Question: Is it possible to export the name of the file with utf8 characters. we are using Servlet which is able to read the data and export it to the file but the name of the file is not with utf8 characters .
The file name should be exported as abgdeze.cft but it is exported as .cft. it replaces all Unicode characters with space.
Here is the screenshot :

I don't know from where to start with this problem. Any help is appreciated.
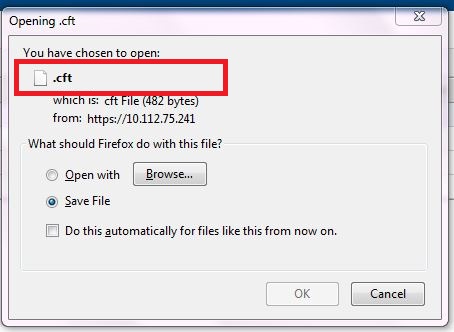
Answer: @GPI Thanks for the help provided it was really helpful. Also want to share the below link from which i get started. Seems like, it has different functionality with different browser. See the scenario mentioned below :
I made some changes in java code to set the HTTP Content-Disposition header field.
'''
String user_agent = request.getHeader("user-agent");
boolean isInternetExplorer = (user_agent.indexOf("MSIE") > -1);
if (isInternetExplorer) {
response.setHeader("Content-disposition", "attachment; filename="" + URLEncoder.encode(templateName+".cft", "utf-8") + """);
} else {
response.addHeader("Content-Disposition", "attachment; " +"filename="" + MimeUtility.encodeWord(templateName+".cft", "utf-8", "Q") + """);
}
'''
The above code works well on the following browsers :
1. Firefox (Version 30.0)
2. Chrome (Version 36.0.1985)
3. IE (Version 8.0)
What if the user access the page on IE < 8 and same for other browsers.